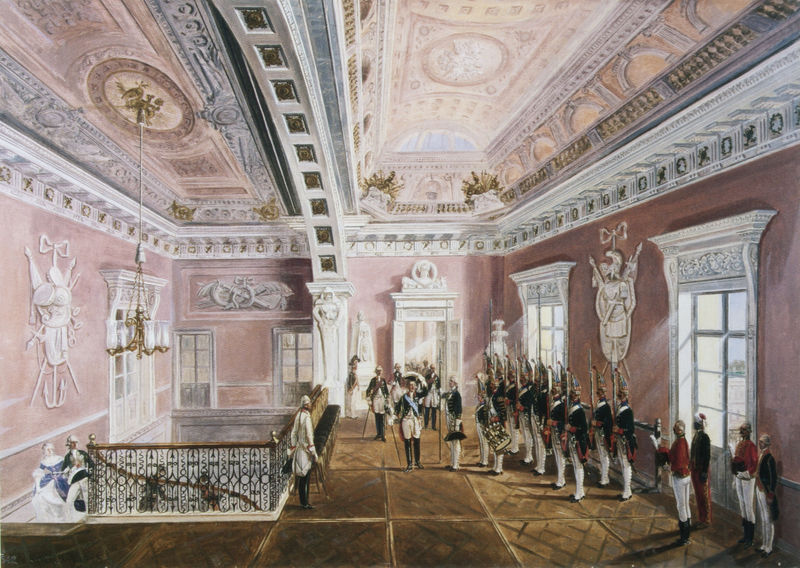
Titel: Auftritt Pauls I. in Schloss Pawlowsk
Künstler: Gustav Schwarz
Standort: St. Petersburg
Institution: Schloss Pawlowsk
Schlagwörter: blau, dunkel, gemälde, mann, schatten, weiß, grün, menschen, braun, fenster, frankreich, frau, grau, hell, holz, hut, hüte, kleid, licht, männer, paris, pastell, raum, schmuck, schwarz, tür, zeichnung, zimmer, dach, dame, haus, rot, schloss, herren, malerei, menge, mode, ornament, barock, diener, mensch, rahmen, bild, innenraum, wache, brüstung, sonne, boden, gewand, gold, decke, innen, paar, leuchte, krone, rosa, oval, hellblau, perücke, schärpe, relief, schleppe, taille, bilder, bogen, türen, mieder, parkett, sonnenlicht, violett, saal, figuren, friedrich, treppe, treppen, kaiser, könig, soldaten, salon, zopf, ornamente, wandmalerei, lciht, kronleuchter, leuchter, stuck, geländer, innenansicht, parkettboden, lichteinfall, flieder, halle, strümpfe, berlin, gewölbe, bruan, palast, militär, schwerter, säbel, uniform, uniformen, waffen, soldat, stöcke, waffe, degen, dreispitz, offizier, stiefel, herrscher, trommel, armee, heer, marsch, fries, wappen, sims, ehepaar, gesims, putz, residenz, aufschläge, regiment, mittelalter, fresken, empfang, sonnenschein, sonnenstrahlen, treppenhaus, kapelle, garde, treppengeländer, königin, macht, deckenspiegel, fresko, museum, parade, wendeltreppe, monarch, gewehre, voute, prunk, bemalung, hoheit, fritz, preußen, fenstersims, fresco, freskos, offiziere, staat, kaserne, grüßen, triglyphen, metopen, trophäen, festsaal, potsdam, ausstattung, appell, apell, handlauf, schattne, meldung, deckenfresko, friedrich der grosse, deckenleuchter, stukkaturen, rapport, spiegelgewölbe, türsturz, geänder, freskomalerei, kapell, baionette, dreispietz, musisk, wandmaleri, leibgarde, 18. jahrhundert, königliche garde, gewöble, friedrich 2., feiws